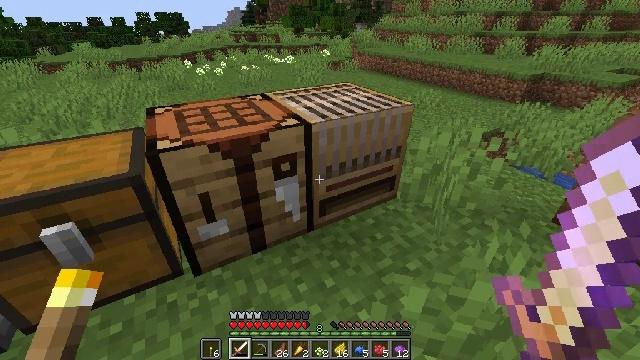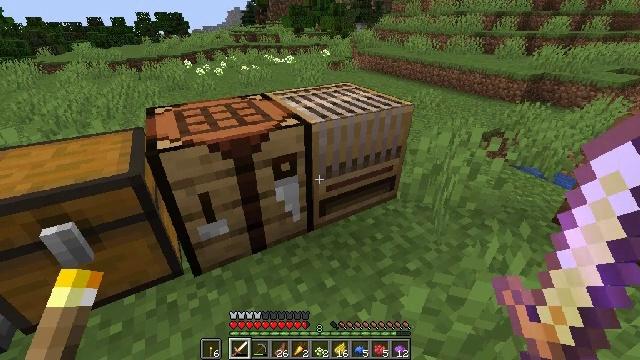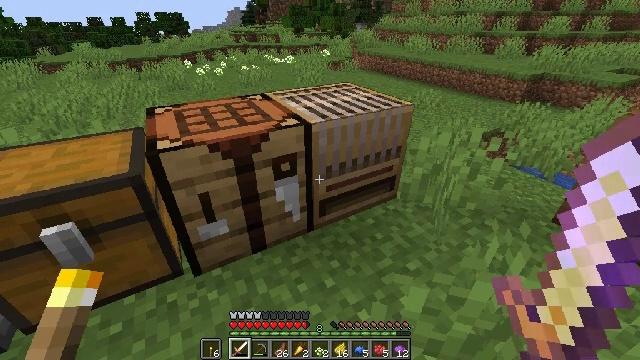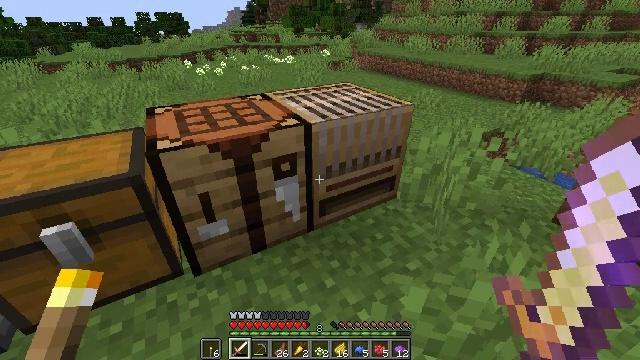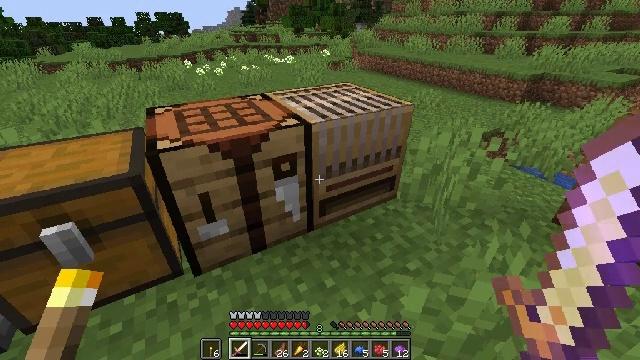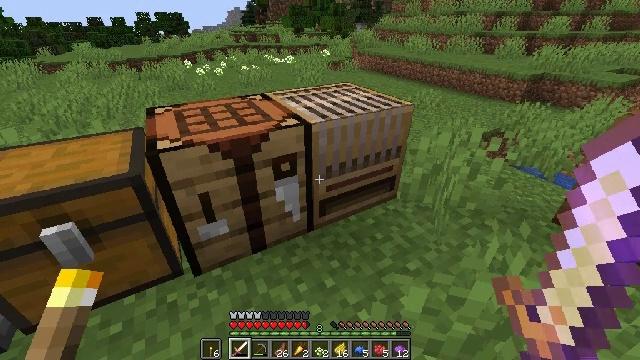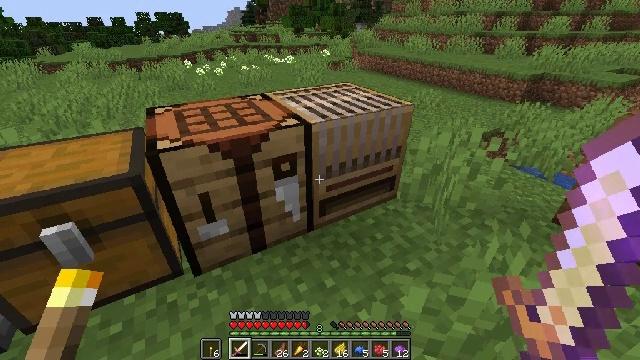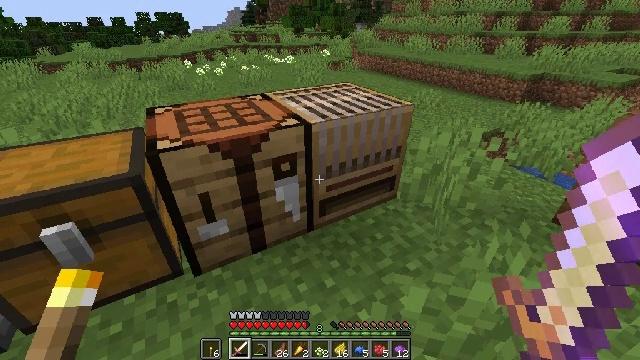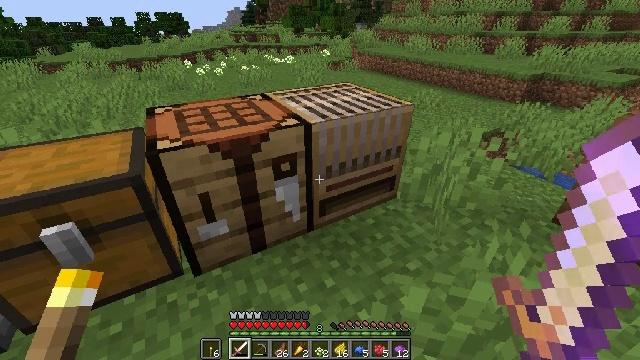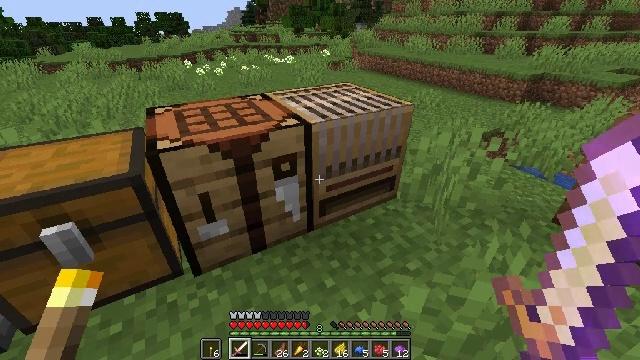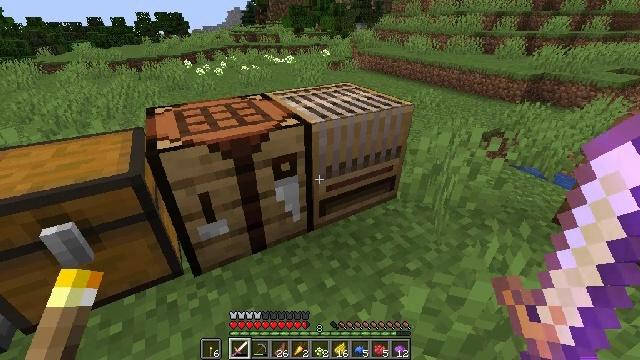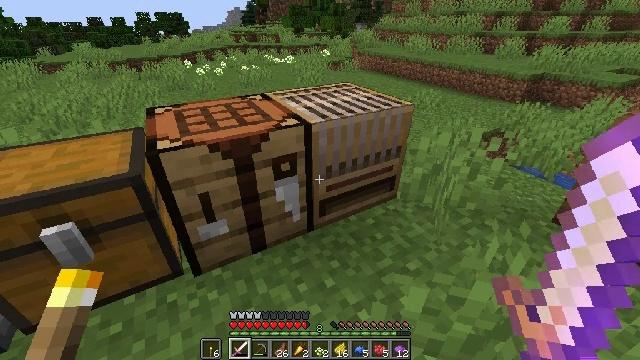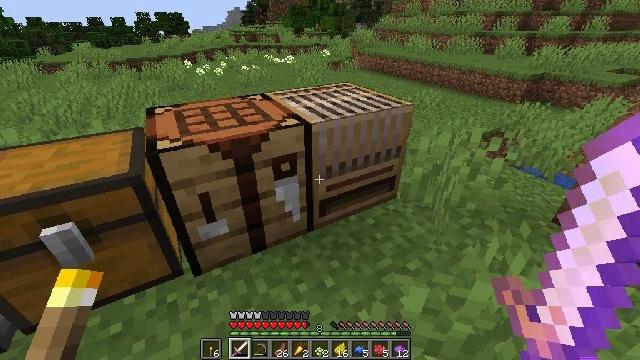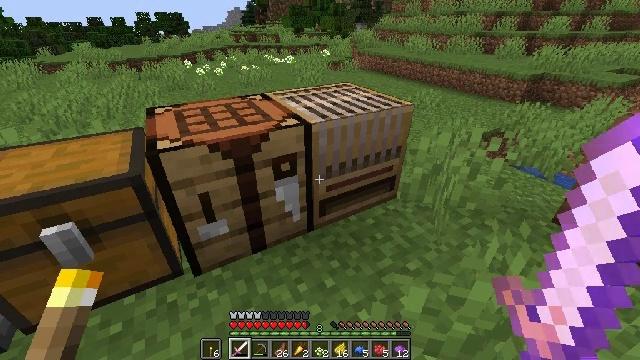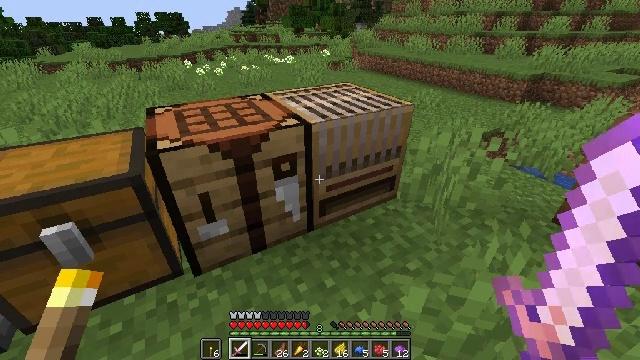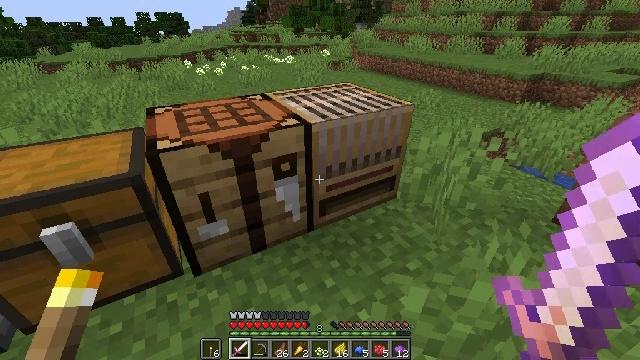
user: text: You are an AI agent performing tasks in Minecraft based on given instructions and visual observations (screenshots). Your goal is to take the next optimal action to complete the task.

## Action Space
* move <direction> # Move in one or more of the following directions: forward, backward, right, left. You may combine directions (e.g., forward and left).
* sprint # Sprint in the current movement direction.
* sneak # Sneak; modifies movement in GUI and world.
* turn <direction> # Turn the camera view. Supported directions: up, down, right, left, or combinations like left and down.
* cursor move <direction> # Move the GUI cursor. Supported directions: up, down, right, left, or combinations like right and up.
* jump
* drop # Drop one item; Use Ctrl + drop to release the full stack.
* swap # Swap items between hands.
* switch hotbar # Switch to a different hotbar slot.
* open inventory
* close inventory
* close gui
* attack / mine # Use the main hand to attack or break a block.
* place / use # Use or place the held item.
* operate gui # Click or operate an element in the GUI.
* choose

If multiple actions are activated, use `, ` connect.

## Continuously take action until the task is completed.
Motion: motion action
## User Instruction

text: Harvest the oxeye daisy.
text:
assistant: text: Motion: no_op
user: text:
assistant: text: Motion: no_op
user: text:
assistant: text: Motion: no_op
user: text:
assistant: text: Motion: no_op
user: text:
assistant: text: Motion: no_op
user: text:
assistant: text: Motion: no_op
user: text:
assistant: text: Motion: no_op
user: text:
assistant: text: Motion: no_op
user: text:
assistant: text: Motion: no_op
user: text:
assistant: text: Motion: no_op
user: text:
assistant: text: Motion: no_op
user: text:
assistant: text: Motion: no_op
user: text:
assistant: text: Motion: no_op
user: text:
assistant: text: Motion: no_op
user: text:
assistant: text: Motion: no_op
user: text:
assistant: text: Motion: no_op
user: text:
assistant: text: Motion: no_op
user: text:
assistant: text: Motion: no_op
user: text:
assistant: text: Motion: no_op
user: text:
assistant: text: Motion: no_op
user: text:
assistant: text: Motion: no_op
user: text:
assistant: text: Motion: no_op
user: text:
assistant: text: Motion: no_op
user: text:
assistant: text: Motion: no_op
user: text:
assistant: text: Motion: no_op
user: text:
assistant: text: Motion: no_op
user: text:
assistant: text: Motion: no_op
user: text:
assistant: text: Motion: no_op
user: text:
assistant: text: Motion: no_op
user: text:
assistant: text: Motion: no_op